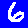
Digit: 6